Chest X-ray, PA view. Patient: 54 years old, sex F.
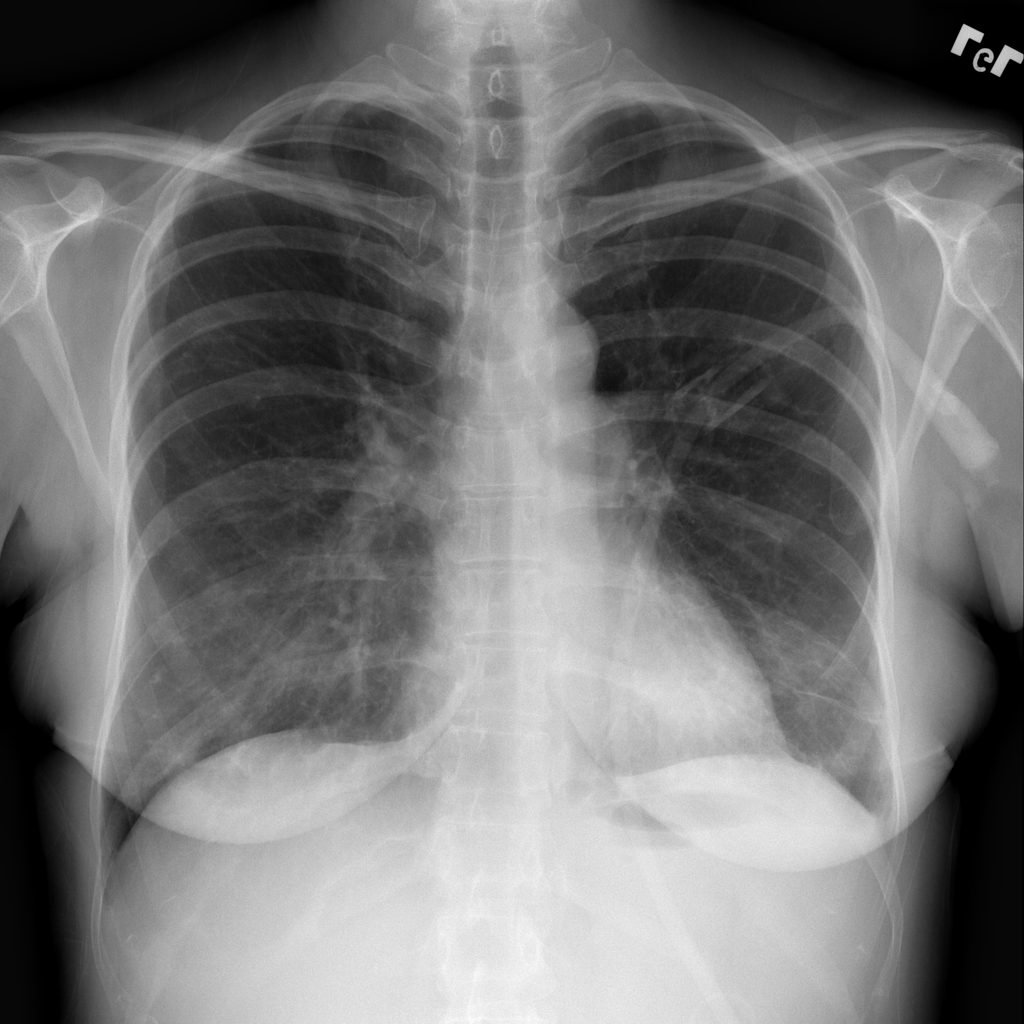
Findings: Atelectasis, Infiltration